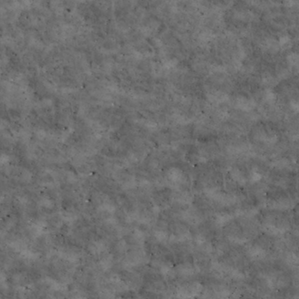
Label: non_frost